Question: I have a list of x,y points which printed,display an uneven peak curve line.

The above image was generated by just painting the points on a java paint component. I used the following way to paint them on a paint component.
'''
g.drawline(pointX,pointY,pointX,pointY)
'''
Are there better ways to paint such wave line? I checked some of the similar questions,often they need to print a curve or peak,but my line is not always a peak as some times its flats out and other times they are bizarre.
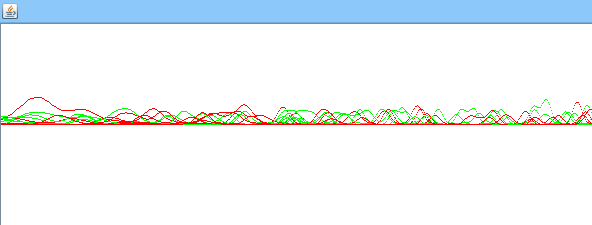
Answer: The simplest way to draw polylines with 'java.awt.Graphics' is to use the 'drawPolyline' method. It requires you to have your x and y coordinates stored in separate 'int[]' arrays, but it is much faster and clearer than to draw each line segment individually.
If you need floating-point coordinates, the best way would be to use a <URL>:
'''
Graphics2D graphics = /* your graphics object */;
double[] x = /* x coordinates of polyline */;
double[] y = /* y coordinates of polyline */;
Path2D polyline = new Path2D.Double();
polyline.moveTo(x[0], y[0]);
for (int i = 1; i < x.length; i++) {
polyline.lineTo(x[i], y[i]);
}
graphics.draw(polyline);
'''
This way allows you to easily transform you coordinates, too -- however, it may be more efficient to transform the view, of course.